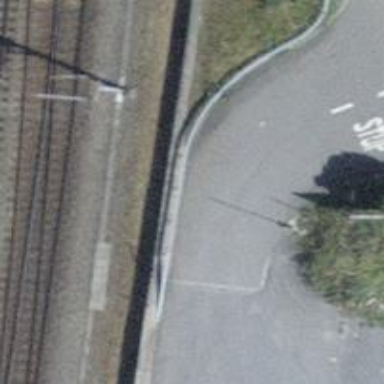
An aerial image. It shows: Lift gate barrier.